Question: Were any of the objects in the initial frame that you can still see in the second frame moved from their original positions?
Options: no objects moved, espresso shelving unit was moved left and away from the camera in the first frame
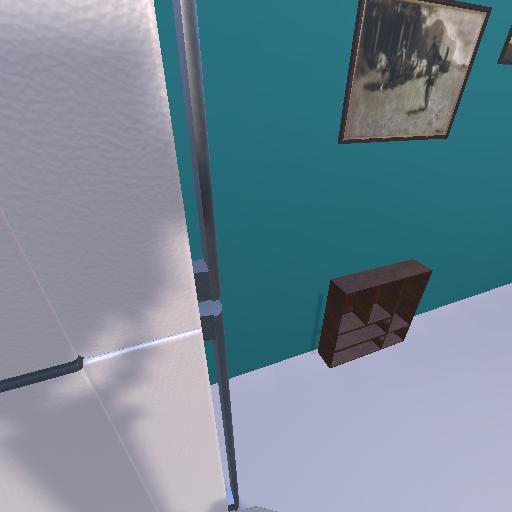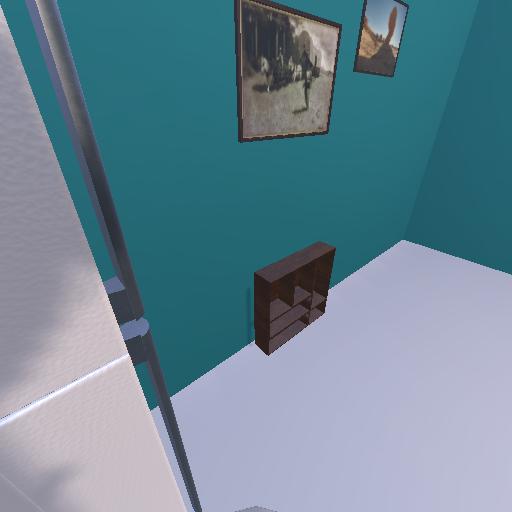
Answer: no objects moved